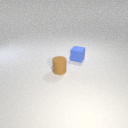
small brown rubber cylinder in front of small blue rubber cube